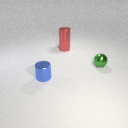
small red metal cylinder above small red rubber cylinder